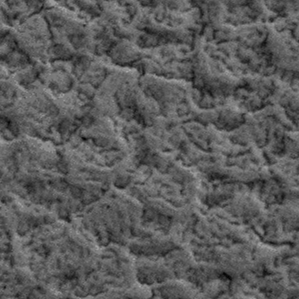
Label: frost